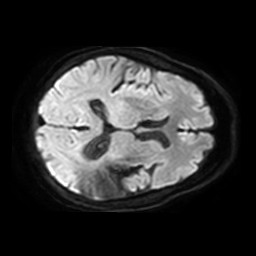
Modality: TRACE
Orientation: axial
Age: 73
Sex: female
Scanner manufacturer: philips
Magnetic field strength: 3 T
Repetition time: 3.8 s
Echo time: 0.06134 s